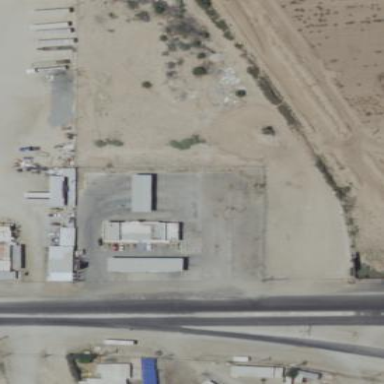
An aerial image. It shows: Fuel station.